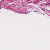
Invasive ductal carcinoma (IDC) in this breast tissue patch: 0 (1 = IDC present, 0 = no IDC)